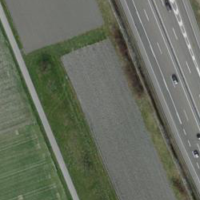
EUNIS habitat code: 57
Species observed at this site:
Opuntia humifusa